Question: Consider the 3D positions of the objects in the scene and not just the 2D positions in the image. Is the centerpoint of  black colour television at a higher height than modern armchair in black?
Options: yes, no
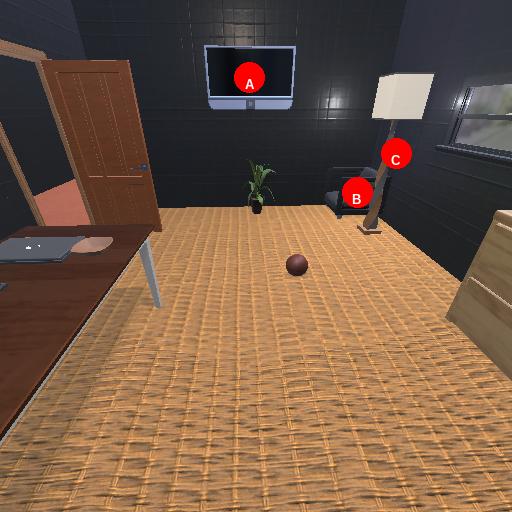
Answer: yes